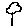
Label: tree